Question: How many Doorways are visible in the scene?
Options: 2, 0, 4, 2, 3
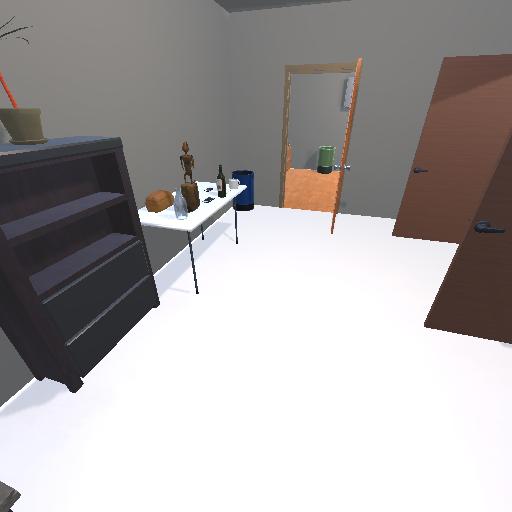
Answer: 2